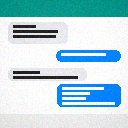
Screen state: on